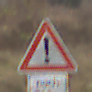
Verkehrszeichen: Gefahrenstelle
Zusatzzeichen unten: LaengeEinerStrecke3
Umgebung: Outdoor, Nature
Tageszeit: MorningAfternoon
Wetter: PartlyCloudy
Licht: Natural
Jahreszeit: NotSpecified
Kontrast: HighContrast